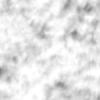
Label: no_change